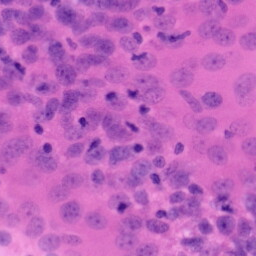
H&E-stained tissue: Tonsil